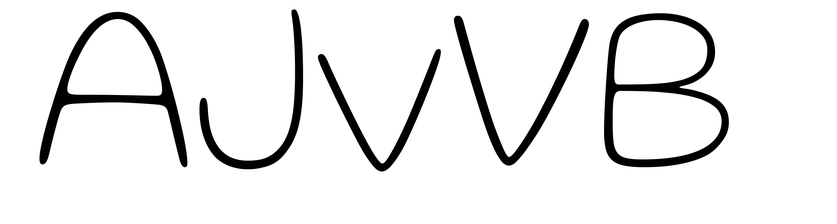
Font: Gluten_Thin